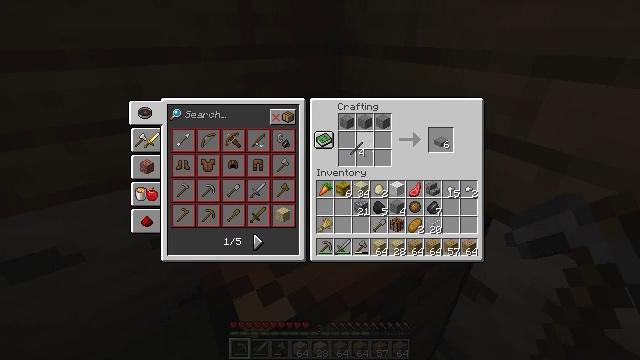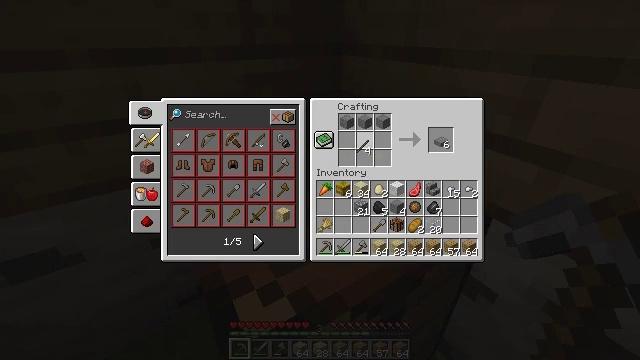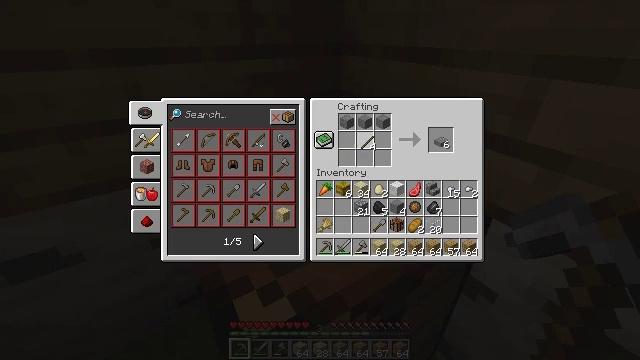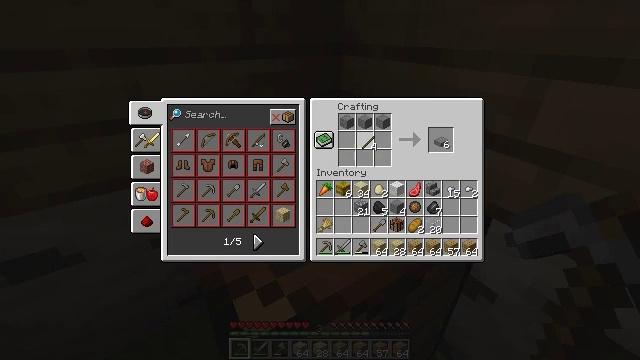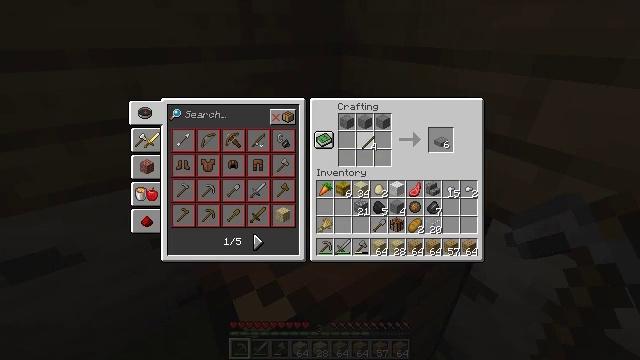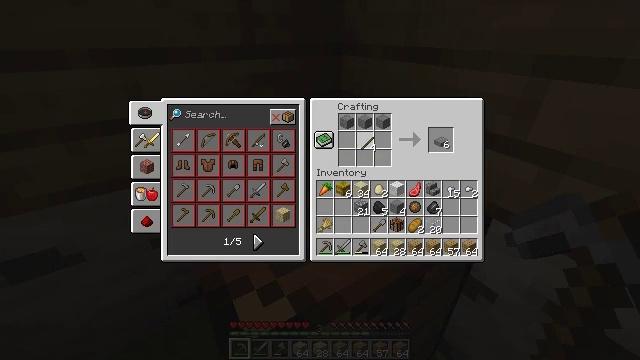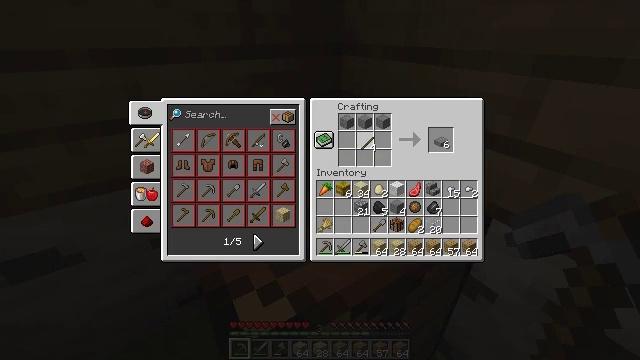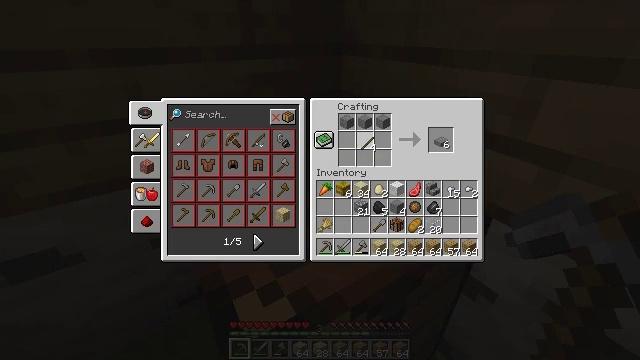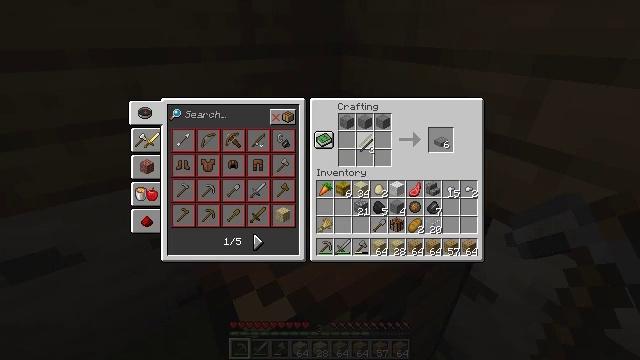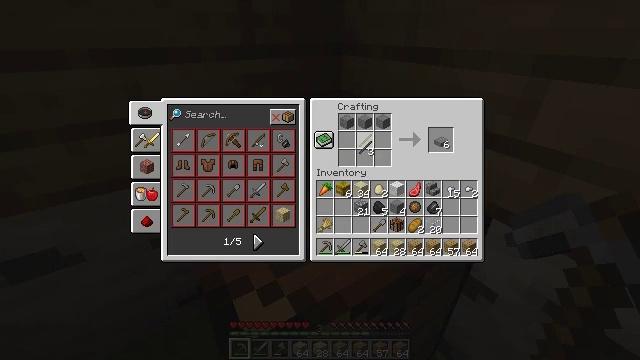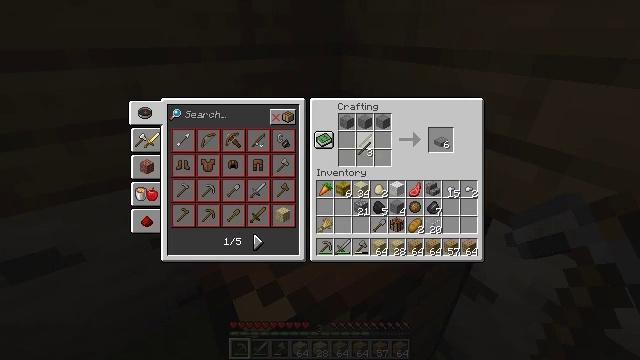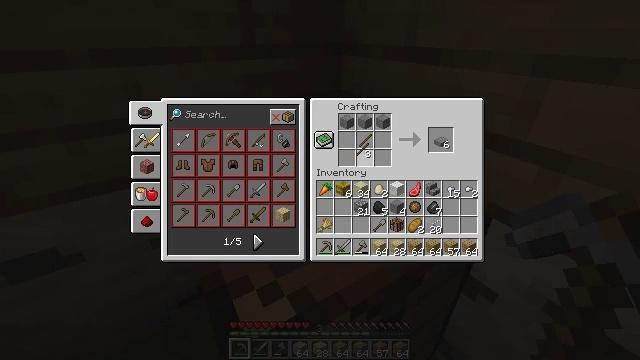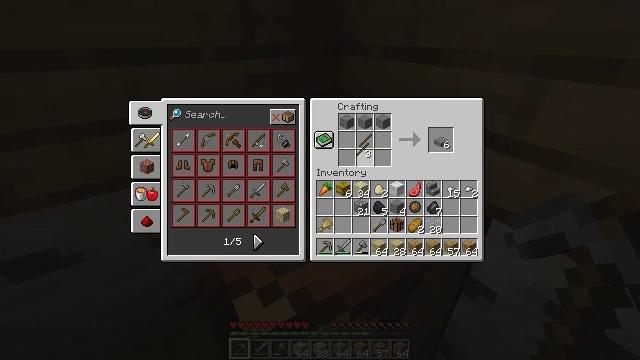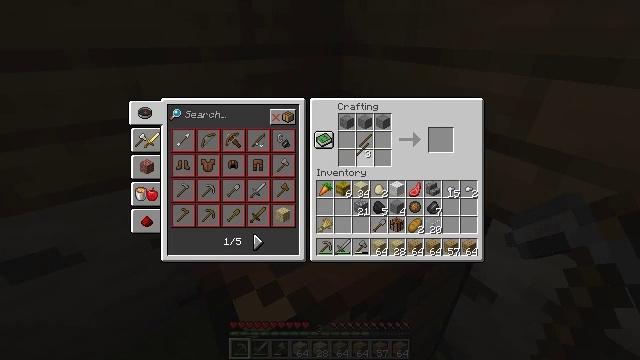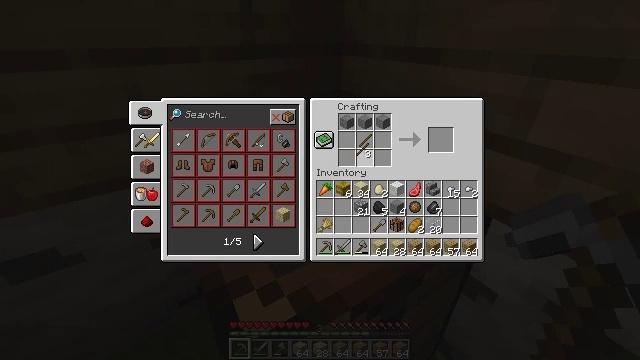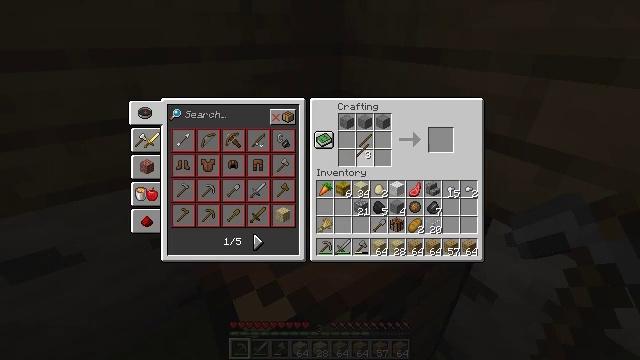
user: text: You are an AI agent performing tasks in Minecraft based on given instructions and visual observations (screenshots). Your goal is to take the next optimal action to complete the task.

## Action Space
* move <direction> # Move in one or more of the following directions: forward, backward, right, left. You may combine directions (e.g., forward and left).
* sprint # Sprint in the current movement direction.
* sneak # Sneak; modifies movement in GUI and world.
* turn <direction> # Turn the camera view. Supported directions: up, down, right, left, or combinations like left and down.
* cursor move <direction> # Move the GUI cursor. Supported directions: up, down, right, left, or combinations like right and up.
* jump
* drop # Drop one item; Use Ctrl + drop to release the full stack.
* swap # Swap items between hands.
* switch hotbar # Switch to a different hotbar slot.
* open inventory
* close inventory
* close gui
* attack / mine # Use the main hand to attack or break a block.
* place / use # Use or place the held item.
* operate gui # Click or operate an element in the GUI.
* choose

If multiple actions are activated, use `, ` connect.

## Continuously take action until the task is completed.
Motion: motion action
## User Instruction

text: Attack the white bed to collect it.
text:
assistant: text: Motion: no_op
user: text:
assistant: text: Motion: no_op
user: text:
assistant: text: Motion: no_op
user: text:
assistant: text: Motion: no_op
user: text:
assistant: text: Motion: choose
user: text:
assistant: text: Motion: choose
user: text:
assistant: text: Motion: choose
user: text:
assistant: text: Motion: no_op
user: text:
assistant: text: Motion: no_op
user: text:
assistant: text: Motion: no_op
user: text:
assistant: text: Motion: no_op
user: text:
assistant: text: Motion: no_op
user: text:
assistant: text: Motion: no_op
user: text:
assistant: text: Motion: no_op
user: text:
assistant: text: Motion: no_op
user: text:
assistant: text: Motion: no_op
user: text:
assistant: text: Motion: no_op
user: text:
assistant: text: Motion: no_op
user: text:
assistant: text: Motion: no_op
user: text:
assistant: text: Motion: choose
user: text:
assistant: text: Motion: choose
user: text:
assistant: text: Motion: choose
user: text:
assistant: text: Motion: no_op
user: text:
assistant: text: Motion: no_op
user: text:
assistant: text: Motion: no_op
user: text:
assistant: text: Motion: cursor move down
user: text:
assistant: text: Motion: no_op
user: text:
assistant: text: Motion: no_op
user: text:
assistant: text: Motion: cursor move down
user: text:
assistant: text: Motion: no_op